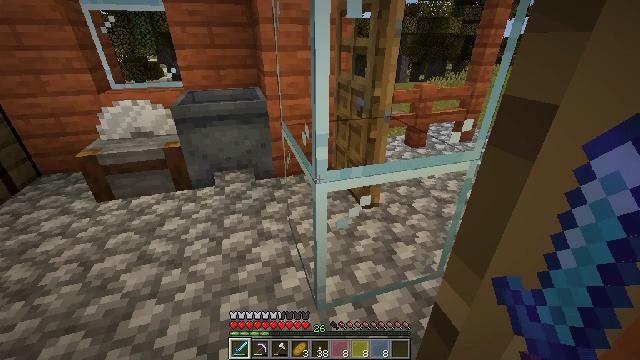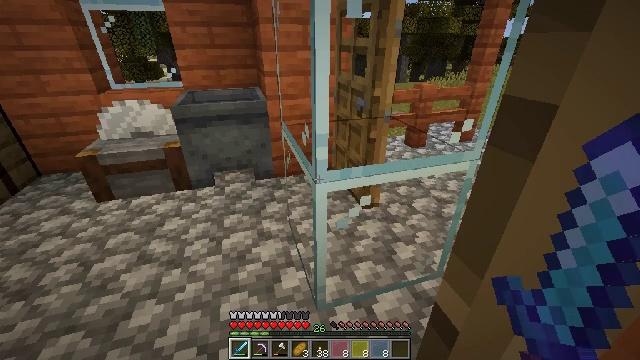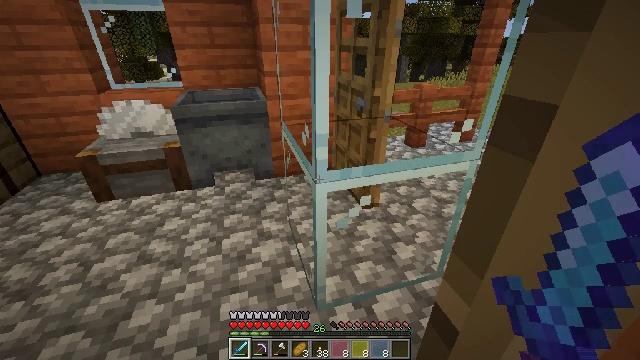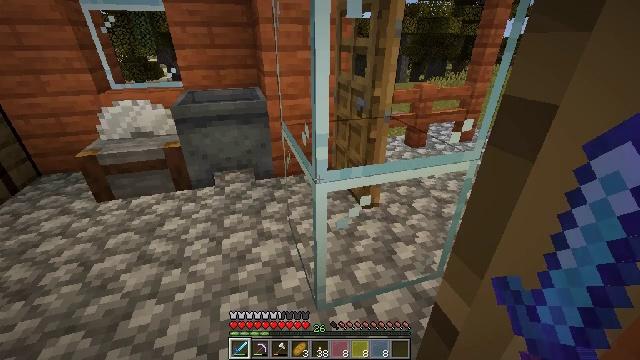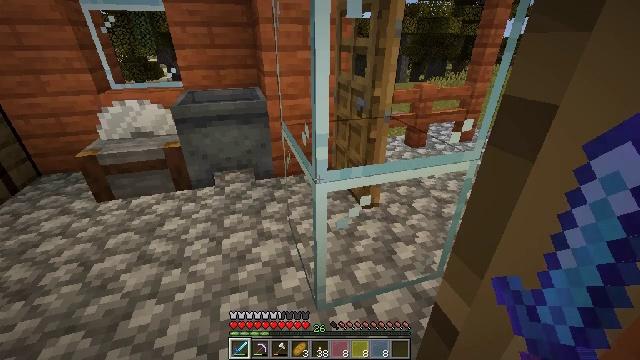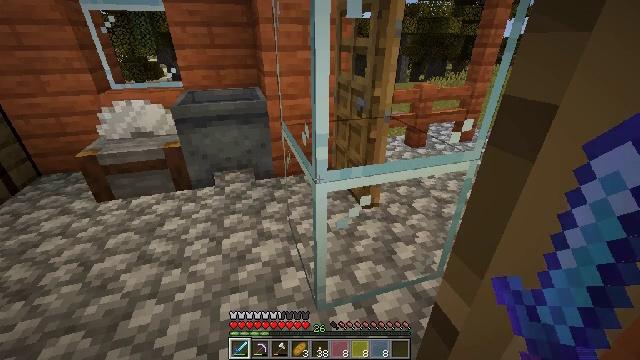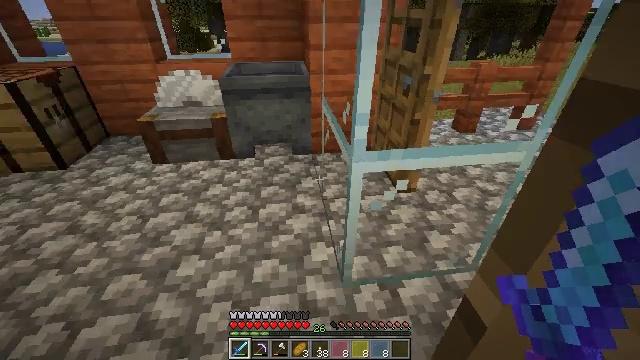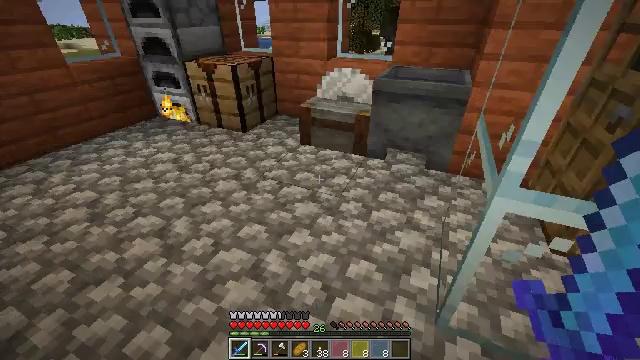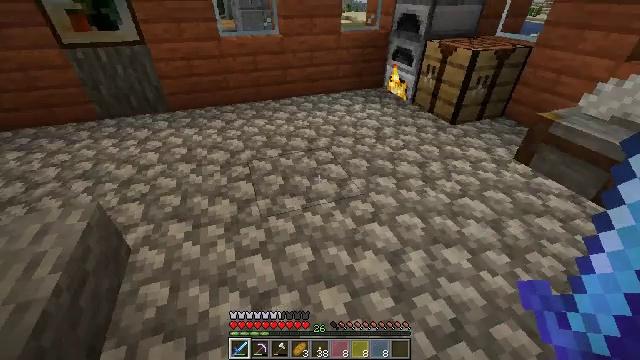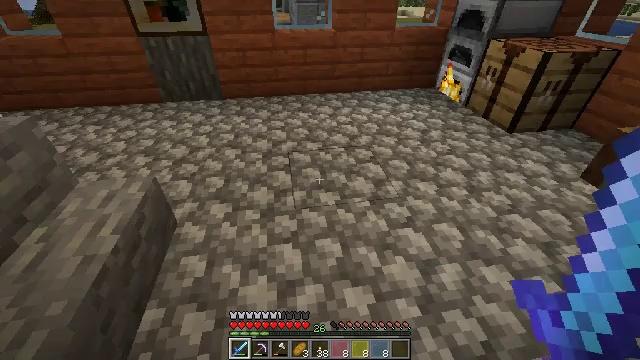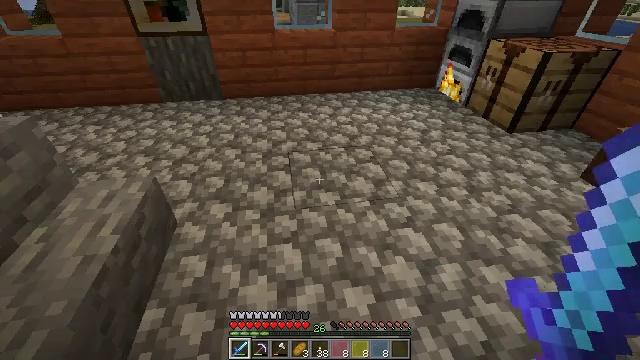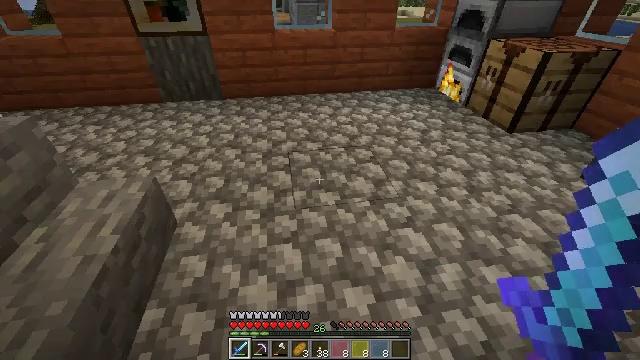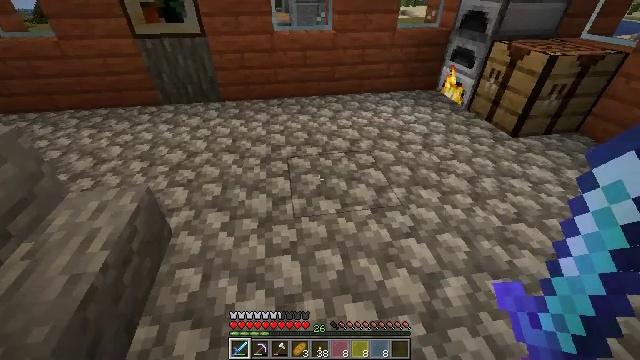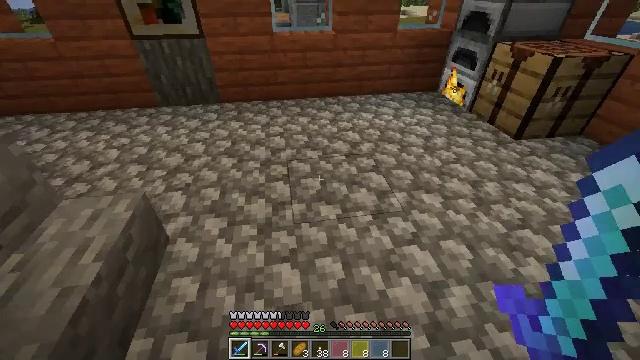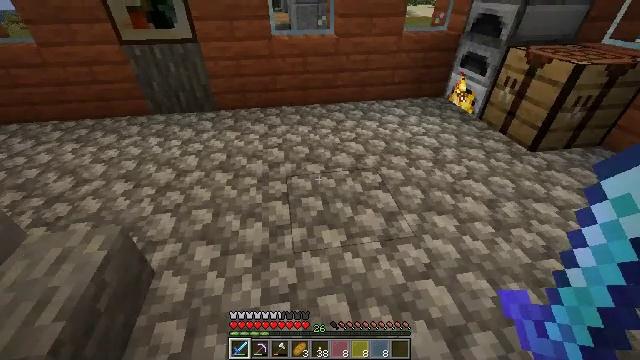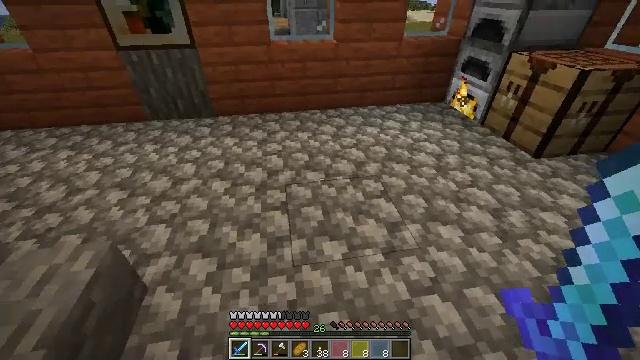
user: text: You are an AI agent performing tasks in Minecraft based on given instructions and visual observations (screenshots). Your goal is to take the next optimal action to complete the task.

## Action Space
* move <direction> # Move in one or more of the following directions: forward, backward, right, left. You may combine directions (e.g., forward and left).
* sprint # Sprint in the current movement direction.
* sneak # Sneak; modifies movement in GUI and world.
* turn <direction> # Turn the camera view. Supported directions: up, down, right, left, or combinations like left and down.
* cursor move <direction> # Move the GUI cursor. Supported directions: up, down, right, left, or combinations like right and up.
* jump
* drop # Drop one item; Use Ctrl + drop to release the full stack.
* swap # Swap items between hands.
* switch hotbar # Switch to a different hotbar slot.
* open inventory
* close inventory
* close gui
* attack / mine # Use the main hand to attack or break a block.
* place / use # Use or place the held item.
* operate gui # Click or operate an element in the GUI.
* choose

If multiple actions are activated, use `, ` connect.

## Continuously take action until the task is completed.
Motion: motion action
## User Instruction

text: Smelt cactus in a furnace to get green dye.
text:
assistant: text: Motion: no_op
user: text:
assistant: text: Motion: no_op
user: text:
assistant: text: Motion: no_op
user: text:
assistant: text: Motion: no_op
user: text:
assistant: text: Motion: no_op
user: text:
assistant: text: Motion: turn left and down
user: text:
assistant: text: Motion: turn left
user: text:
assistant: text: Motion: turn left and down
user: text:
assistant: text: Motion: turn left
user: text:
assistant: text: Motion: no_op
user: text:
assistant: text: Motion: no_op
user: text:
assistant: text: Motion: move forward
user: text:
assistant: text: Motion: move forward
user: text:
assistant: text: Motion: move forward
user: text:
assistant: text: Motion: move forward
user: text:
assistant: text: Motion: move forward, turn left and up
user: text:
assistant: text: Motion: move forward, turn left and up
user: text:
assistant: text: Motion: move forward, turn left and up
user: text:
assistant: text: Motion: move forward
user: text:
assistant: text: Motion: move forward
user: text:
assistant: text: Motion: move forward
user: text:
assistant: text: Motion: move forward
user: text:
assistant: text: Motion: move forward
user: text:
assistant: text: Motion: move forward
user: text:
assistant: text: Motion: move forward
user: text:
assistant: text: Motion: move forward, turn left and down
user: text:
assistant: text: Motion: move forward, turn left
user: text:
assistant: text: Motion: move forward, turn left
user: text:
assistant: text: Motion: move forward, turn left
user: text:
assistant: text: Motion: move forward, turn left